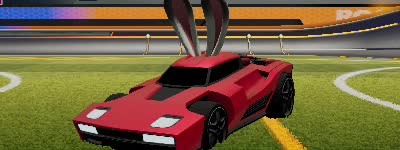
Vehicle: breakout